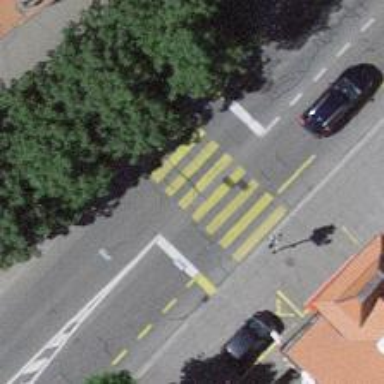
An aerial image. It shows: Crossing with traffic signals.